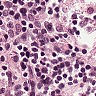
Metastatic tissue present: no